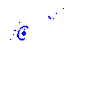
Particle: kaon